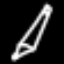
Label: pencil